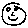
Label: smiley face